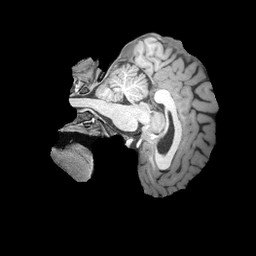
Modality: T1w
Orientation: sagittal
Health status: healthy